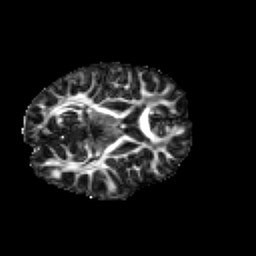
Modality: FA
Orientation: axial
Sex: male
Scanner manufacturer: siemens
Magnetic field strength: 3 T
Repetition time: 5 s
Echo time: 0.071 s